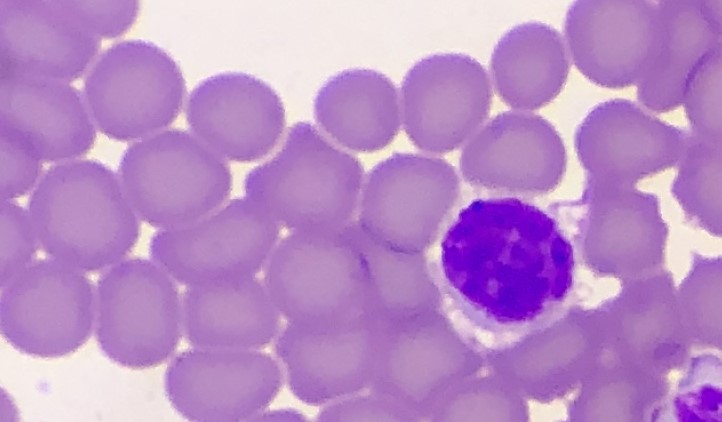
White blood cell type: Lymphocyte